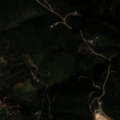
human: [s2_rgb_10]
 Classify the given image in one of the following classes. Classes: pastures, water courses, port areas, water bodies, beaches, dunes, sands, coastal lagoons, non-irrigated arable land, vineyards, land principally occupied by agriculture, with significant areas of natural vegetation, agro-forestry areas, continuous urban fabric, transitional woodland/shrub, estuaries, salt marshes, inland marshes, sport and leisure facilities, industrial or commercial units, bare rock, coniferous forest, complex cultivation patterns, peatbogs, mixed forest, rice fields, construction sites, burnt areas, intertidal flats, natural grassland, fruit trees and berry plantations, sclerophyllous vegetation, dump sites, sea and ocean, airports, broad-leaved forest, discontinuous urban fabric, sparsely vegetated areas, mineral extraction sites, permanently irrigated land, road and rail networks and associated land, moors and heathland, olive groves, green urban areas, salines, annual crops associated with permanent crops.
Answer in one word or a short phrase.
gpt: discontinuous urban fabric, mineral extraction sites, complex cultivation patterns, broad-leaved forest, sclerophyllous vegetation, transitional woodland/shrub